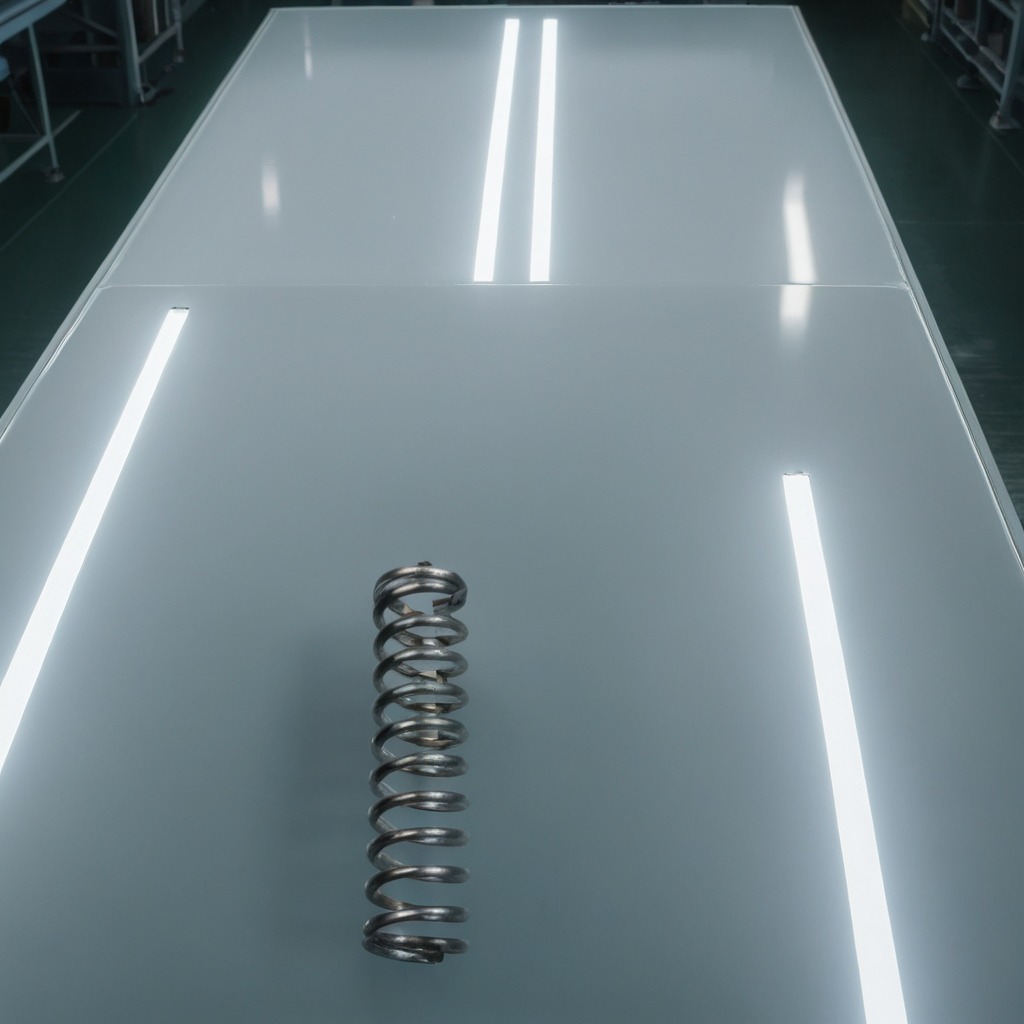
A coiled metal spring lies on a high-gloss table in a ship maintenance bay industrial lighting.